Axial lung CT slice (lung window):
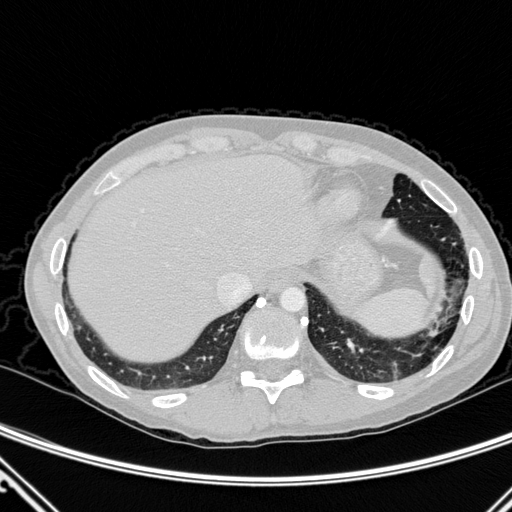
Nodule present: yes
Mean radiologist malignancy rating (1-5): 3.5